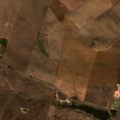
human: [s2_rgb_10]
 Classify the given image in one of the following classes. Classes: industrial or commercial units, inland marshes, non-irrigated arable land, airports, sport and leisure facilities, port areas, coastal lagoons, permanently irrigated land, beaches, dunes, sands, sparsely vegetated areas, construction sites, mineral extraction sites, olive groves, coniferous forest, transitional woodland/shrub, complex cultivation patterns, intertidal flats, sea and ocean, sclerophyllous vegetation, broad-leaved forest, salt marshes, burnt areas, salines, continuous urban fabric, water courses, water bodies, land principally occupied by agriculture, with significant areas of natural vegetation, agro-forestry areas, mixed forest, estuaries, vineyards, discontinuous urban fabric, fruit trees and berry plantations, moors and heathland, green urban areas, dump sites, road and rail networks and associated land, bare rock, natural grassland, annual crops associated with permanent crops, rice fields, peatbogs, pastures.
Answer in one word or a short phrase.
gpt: non-irrigated arable land, complex cultivation patterns